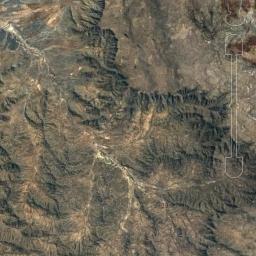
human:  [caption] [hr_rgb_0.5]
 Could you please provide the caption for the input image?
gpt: The folded mountain consists of a number of small ridges and valleys .

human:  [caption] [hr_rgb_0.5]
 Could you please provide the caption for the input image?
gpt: The mountain is uneven and knotty .

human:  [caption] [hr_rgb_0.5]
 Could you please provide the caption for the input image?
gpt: The mountain is consist of half of black soil and half of yellow soil .

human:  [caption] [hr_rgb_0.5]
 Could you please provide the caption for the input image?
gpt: Seventy percent of the area on this mountain is bare orange-red land .

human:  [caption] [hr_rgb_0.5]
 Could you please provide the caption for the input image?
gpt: There are many ridges on the brown mountain .